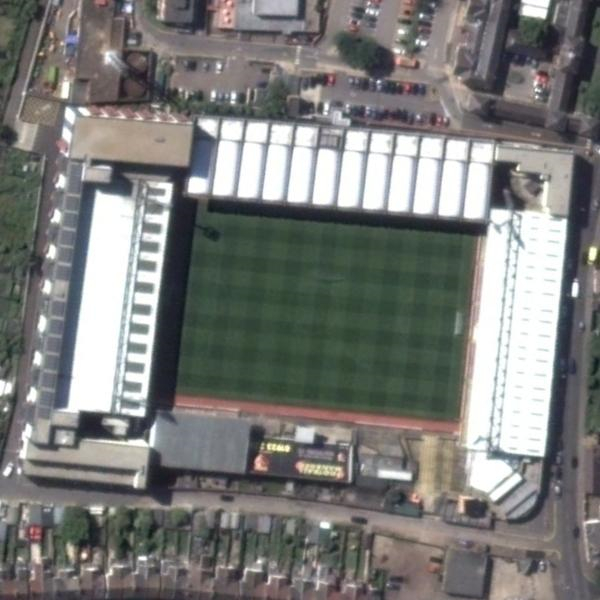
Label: Stadium